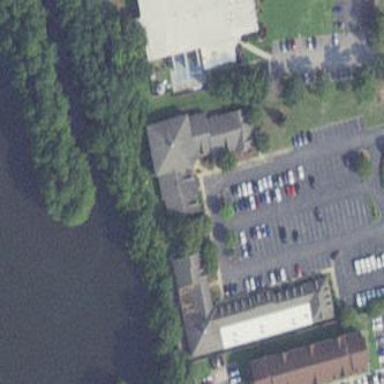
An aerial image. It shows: Commercial building.